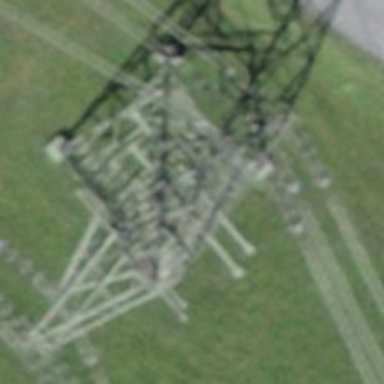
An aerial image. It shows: Power tower.